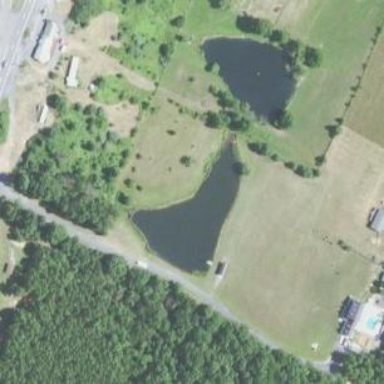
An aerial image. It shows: Pond with natural water.